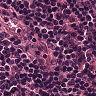
Metastatic tissue present: no